Interaction volume radius: 10 \u00c5
Interaction volume height: 25 \u00c5
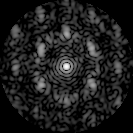
Disorder parameter: 0.6158